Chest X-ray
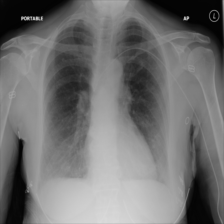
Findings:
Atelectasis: negative
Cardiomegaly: negative
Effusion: negative
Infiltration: negative
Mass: negative
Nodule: negative
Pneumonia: negative
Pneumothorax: negative
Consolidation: negative
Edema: negative
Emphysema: negative
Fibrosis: negative
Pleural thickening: negative
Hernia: negative